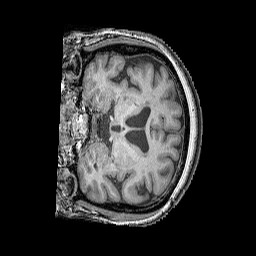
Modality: T1w
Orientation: coronal
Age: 60
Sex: female
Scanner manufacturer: siemens
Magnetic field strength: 3 T
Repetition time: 2.25 s
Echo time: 0.00411 s